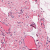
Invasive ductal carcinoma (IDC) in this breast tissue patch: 0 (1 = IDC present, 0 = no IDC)